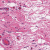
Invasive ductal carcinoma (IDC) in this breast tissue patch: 0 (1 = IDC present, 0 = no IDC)